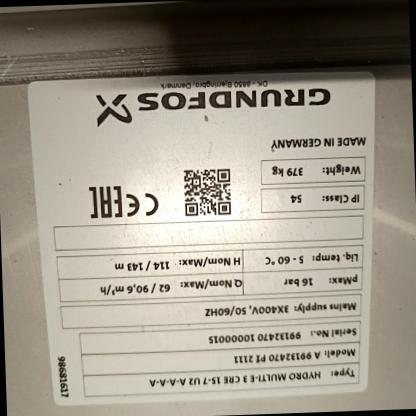
Klasa: tabliczka-znamionowa